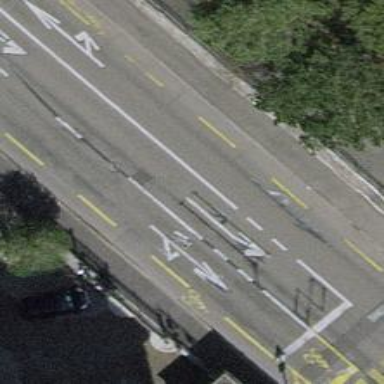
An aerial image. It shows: Tertiary road with asphalt surface. There are sidewalks on both sides and cycle lane.